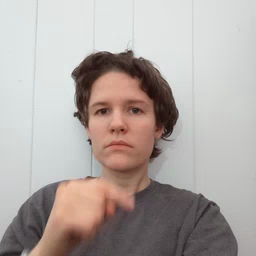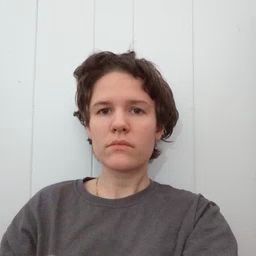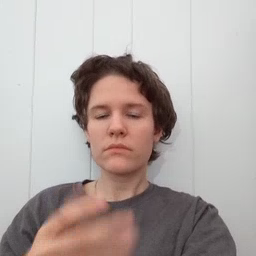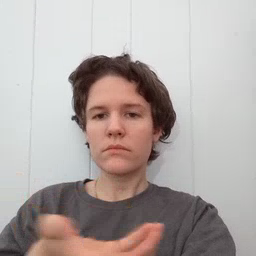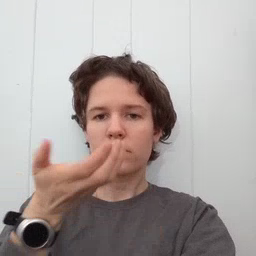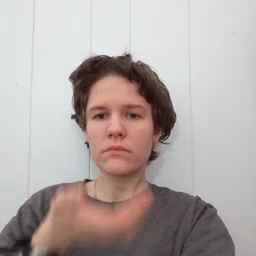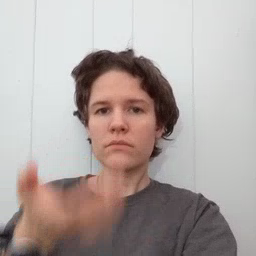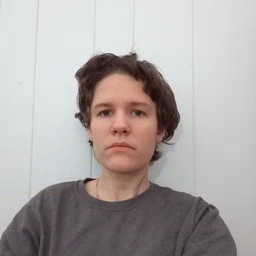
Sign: cereal